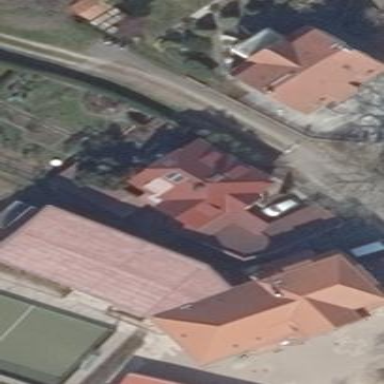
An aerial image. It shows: School building.